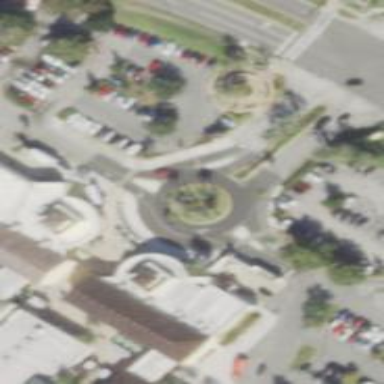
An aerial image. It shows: Roundabout on service road.